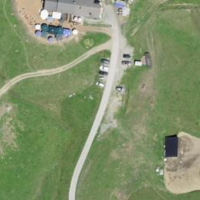
EUNIS habitat code: 23
Species observed at this site:
Plantago media